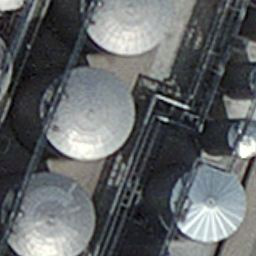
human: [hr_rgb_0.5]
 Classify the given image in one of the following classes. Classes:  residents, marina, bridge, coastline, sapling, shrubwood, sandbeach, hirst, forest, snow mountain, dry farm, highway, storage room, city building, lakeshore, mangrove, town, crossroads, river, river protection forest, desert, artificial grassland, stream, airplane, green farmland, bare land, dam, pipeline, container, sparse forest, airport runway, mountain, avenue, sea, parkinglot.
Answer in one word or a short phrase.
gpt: storage room